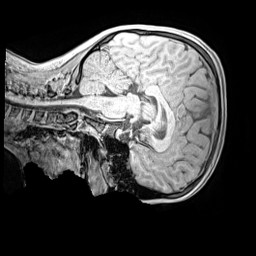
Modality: MP2RAGE
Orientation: sagittal
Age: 11
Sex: male
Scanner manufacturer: siemens
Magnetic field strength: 3 T
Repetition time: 4 s
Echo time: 0.00299 s